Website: slack
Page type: stored-credit-cards
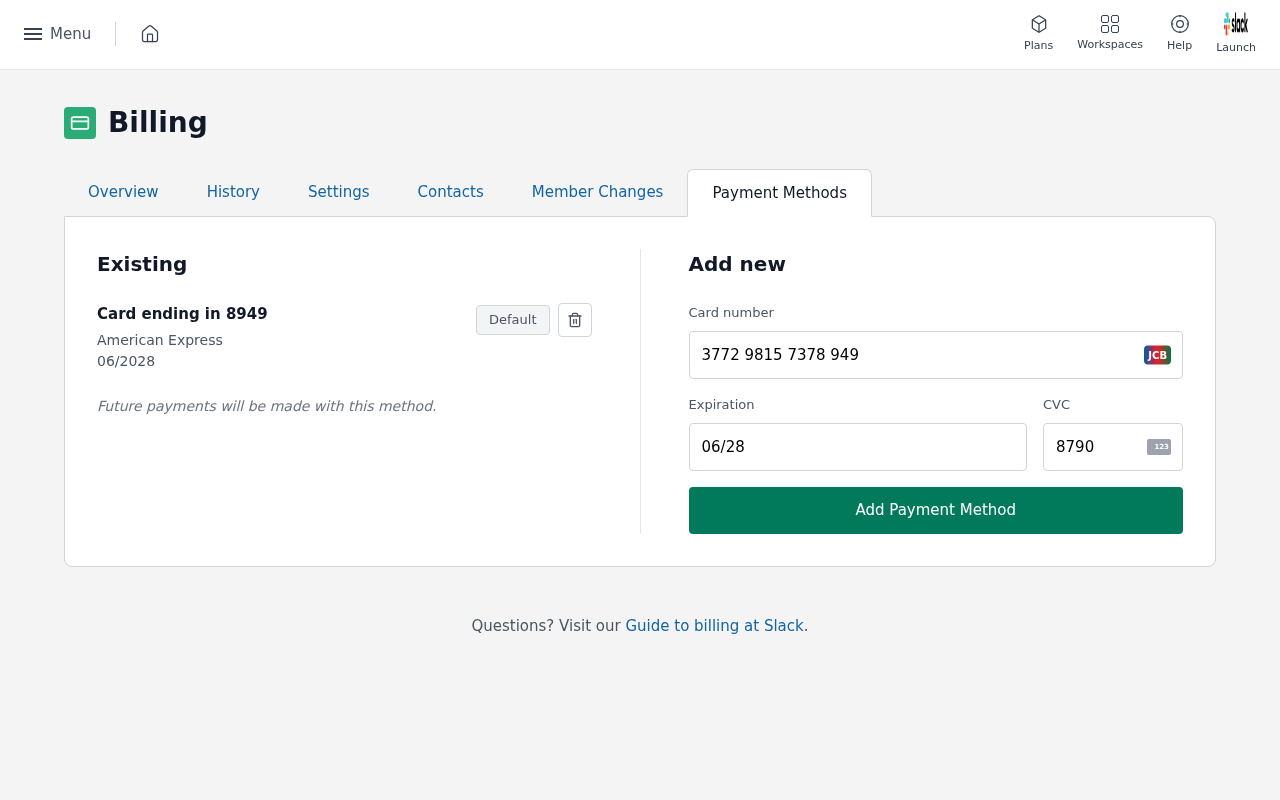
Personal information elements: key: PII_CARD_CVV
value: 8790
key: PII_CARD_EXPIRY
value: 06/2028
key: PII_CARD_EXPIRY
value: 06/28
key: PII_CARD_LAST4
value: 8949
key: PII_CARD_NUMBER
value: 3772 9815 7378 949
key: PII_CARD_TYPE
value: American Express